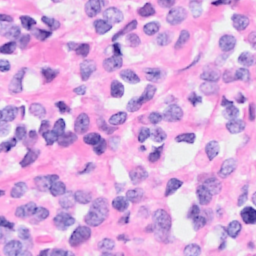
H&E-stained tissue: Breast